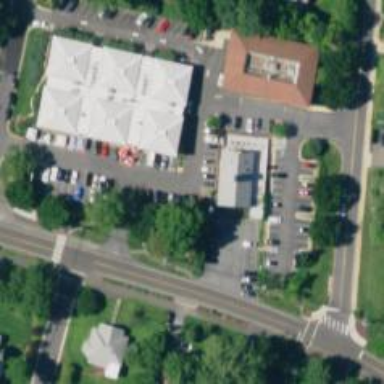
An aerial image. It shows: Post office.